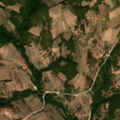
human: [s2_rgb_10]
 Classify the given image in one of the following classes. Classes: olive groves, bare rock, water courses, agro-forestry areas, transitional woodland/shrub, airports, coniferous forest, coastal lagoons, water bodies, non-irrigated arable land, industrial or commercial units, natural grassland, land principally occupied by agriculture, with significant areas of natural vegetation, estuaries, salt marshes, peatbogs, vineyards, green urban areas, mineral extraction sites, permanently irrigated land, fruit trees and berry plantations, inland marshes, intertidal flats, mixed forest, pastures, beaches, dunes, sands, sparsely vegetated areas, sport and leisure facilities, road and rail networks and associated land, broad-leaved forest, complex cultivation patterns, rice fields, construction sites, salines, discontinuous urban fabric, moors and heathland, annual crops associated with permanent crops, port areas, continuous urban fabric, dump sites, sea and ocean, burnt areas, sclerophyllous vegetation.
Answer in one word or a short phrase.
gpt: complex cultivation patterns, land principally occupied by agriculture, with significant areas of natural vegetation